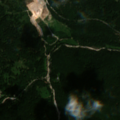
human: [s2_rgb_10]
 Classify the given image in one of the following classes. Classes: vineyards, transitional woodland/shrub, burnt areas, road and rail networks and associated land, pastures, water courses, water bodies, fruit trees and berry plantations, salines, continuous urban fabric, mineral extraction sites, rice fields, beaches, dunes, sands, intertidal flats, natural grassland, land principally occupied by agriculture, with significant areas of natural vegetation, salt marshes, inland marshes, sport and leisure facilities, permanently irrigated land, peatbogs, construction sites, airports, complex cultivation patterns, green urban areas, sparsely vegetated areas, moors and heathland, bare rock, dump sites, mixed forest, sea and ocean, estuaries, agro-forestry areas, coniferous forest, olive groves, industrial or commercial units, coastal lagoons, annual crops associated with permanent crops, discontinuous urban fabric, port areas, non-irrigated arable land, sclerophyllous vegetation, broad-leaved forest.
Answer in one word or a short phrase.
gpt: mixed forest